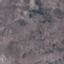
Label: HerbaceousVegetation